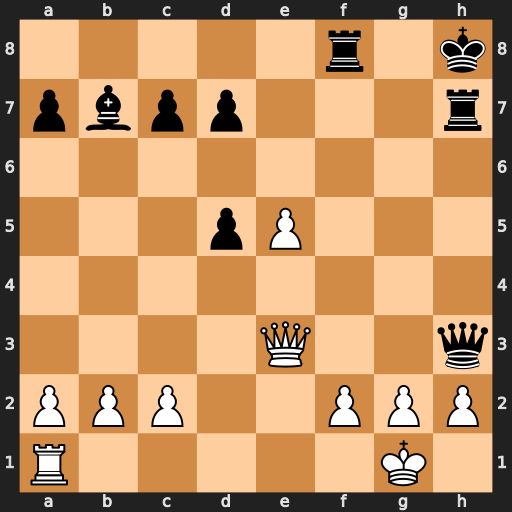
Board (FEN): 5r1k/pbpp3r/8/3pP3/8/4Q2q/PPP2PPP/R5K1
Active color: w
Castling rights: -
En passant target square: -
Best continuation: gxh3 Rg8+ Kf1